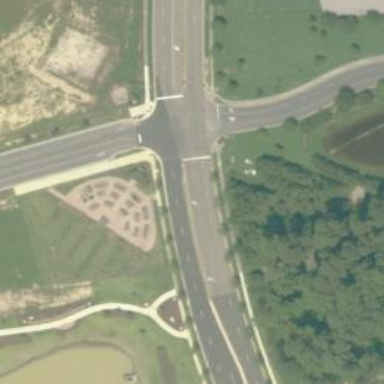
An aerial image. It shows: Marked crossing on footway.